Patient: sex F, age 39
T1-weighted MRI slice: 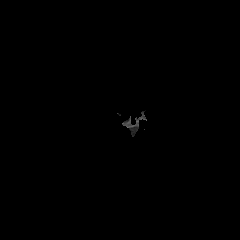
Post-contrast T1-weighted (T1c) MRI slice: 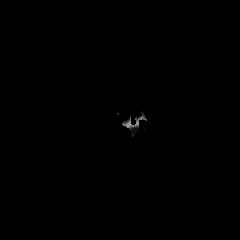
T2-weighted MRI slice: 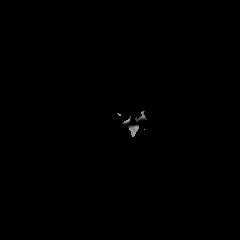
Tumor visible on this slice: no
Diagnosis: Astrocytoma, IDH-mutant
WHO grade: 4